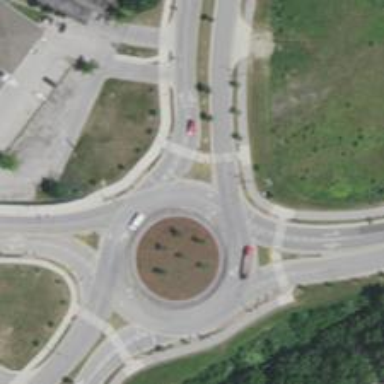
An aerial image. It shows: Asphalt road that is secondary route leading to roundabout.